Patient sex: F
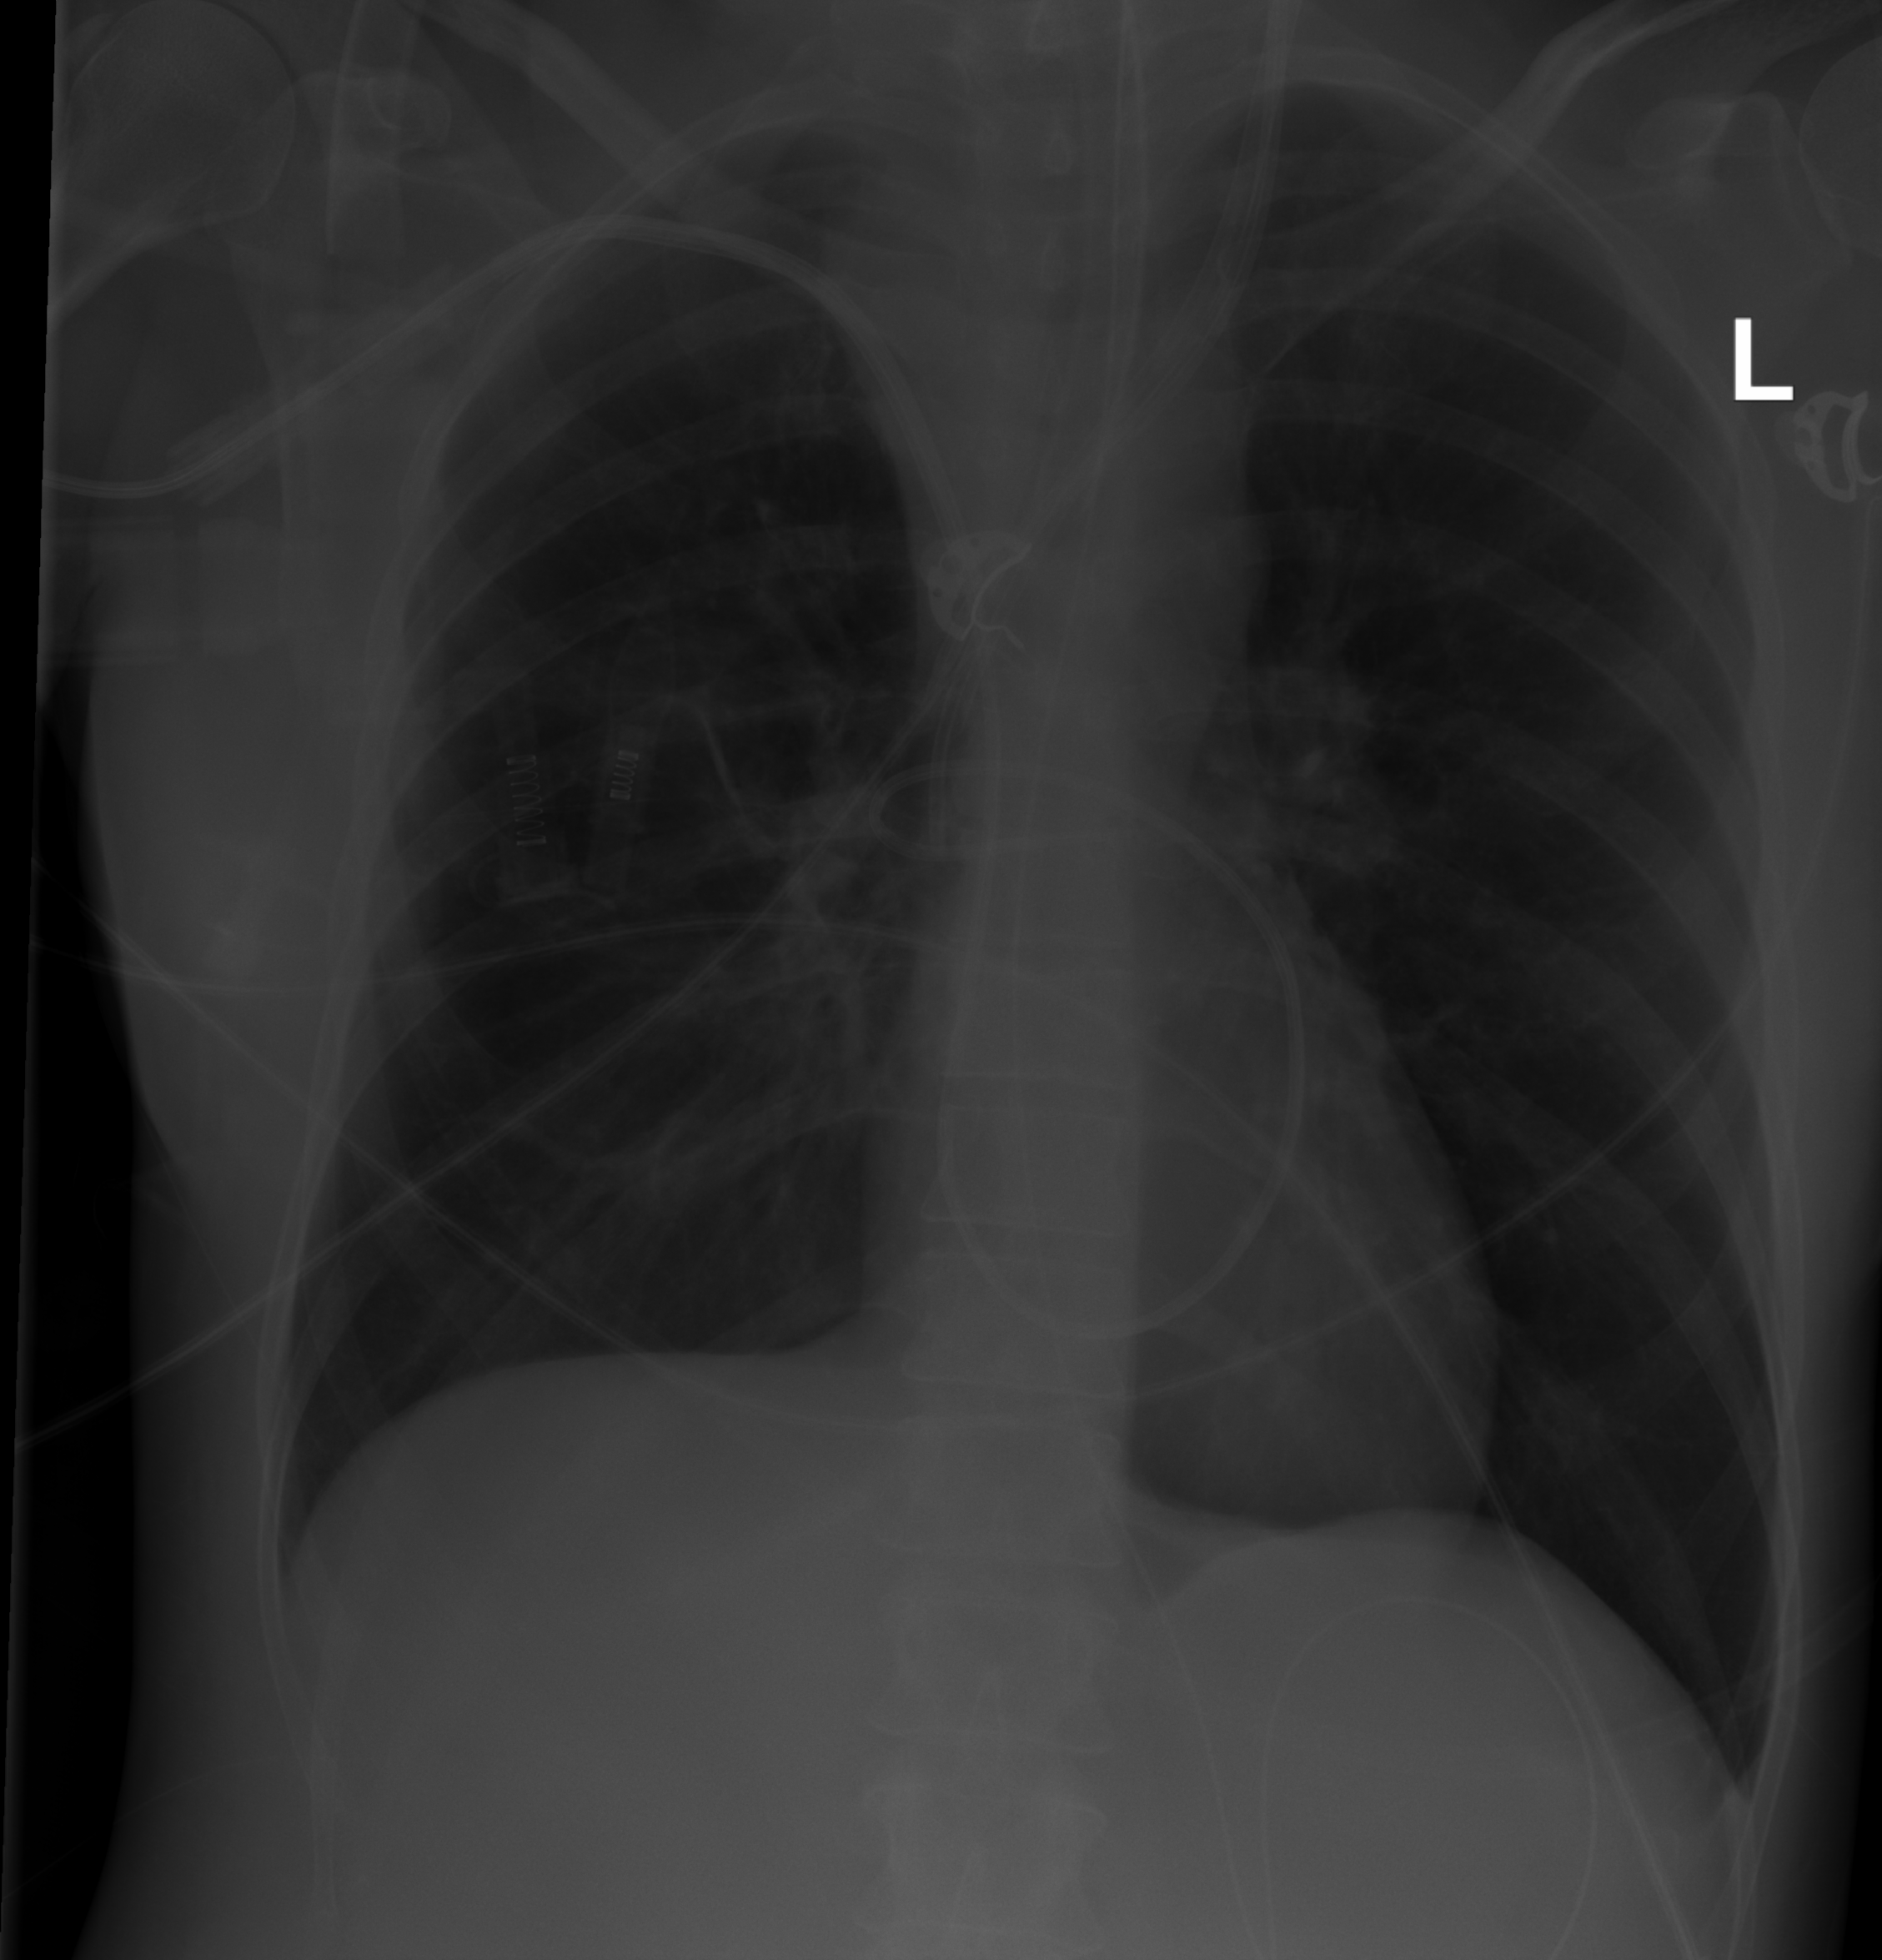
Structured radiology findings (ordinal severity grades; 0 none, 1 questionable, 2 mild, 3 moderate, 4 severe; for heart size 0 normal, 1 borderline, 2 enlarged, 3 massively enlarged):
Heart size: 0
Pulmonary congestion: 0
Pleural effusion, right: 0
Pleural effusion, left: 0
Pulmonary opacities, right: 0
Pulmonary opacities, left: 0
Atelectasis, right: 0
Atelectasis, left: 0